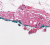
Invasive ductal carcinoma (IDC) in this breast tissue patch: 0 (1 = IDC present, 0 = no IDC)